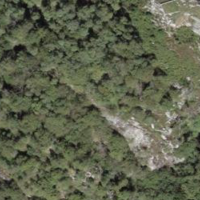
EUNIS habitat code: 41
Species observed at this site:
Aiolopus strepens